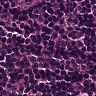
Metastatic tissue present: no